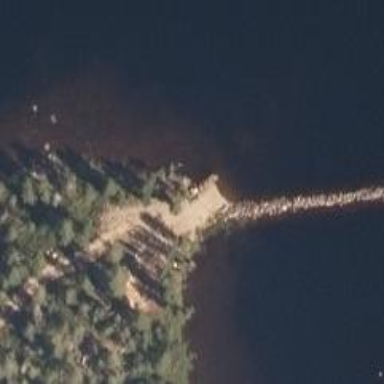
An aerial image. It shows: Slipway on leisure land.